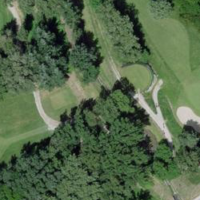
EUNIS habitat code: 53
Species observed at this site:
Impatiens balfourii